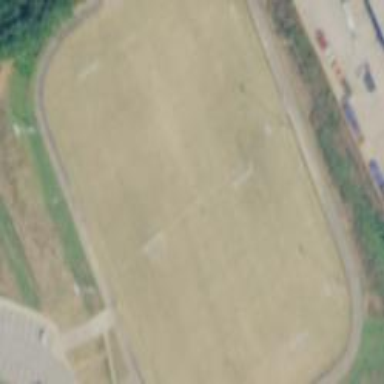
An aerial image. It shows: Soccer pitch for outdoor sports and leisure activities.